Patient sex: F
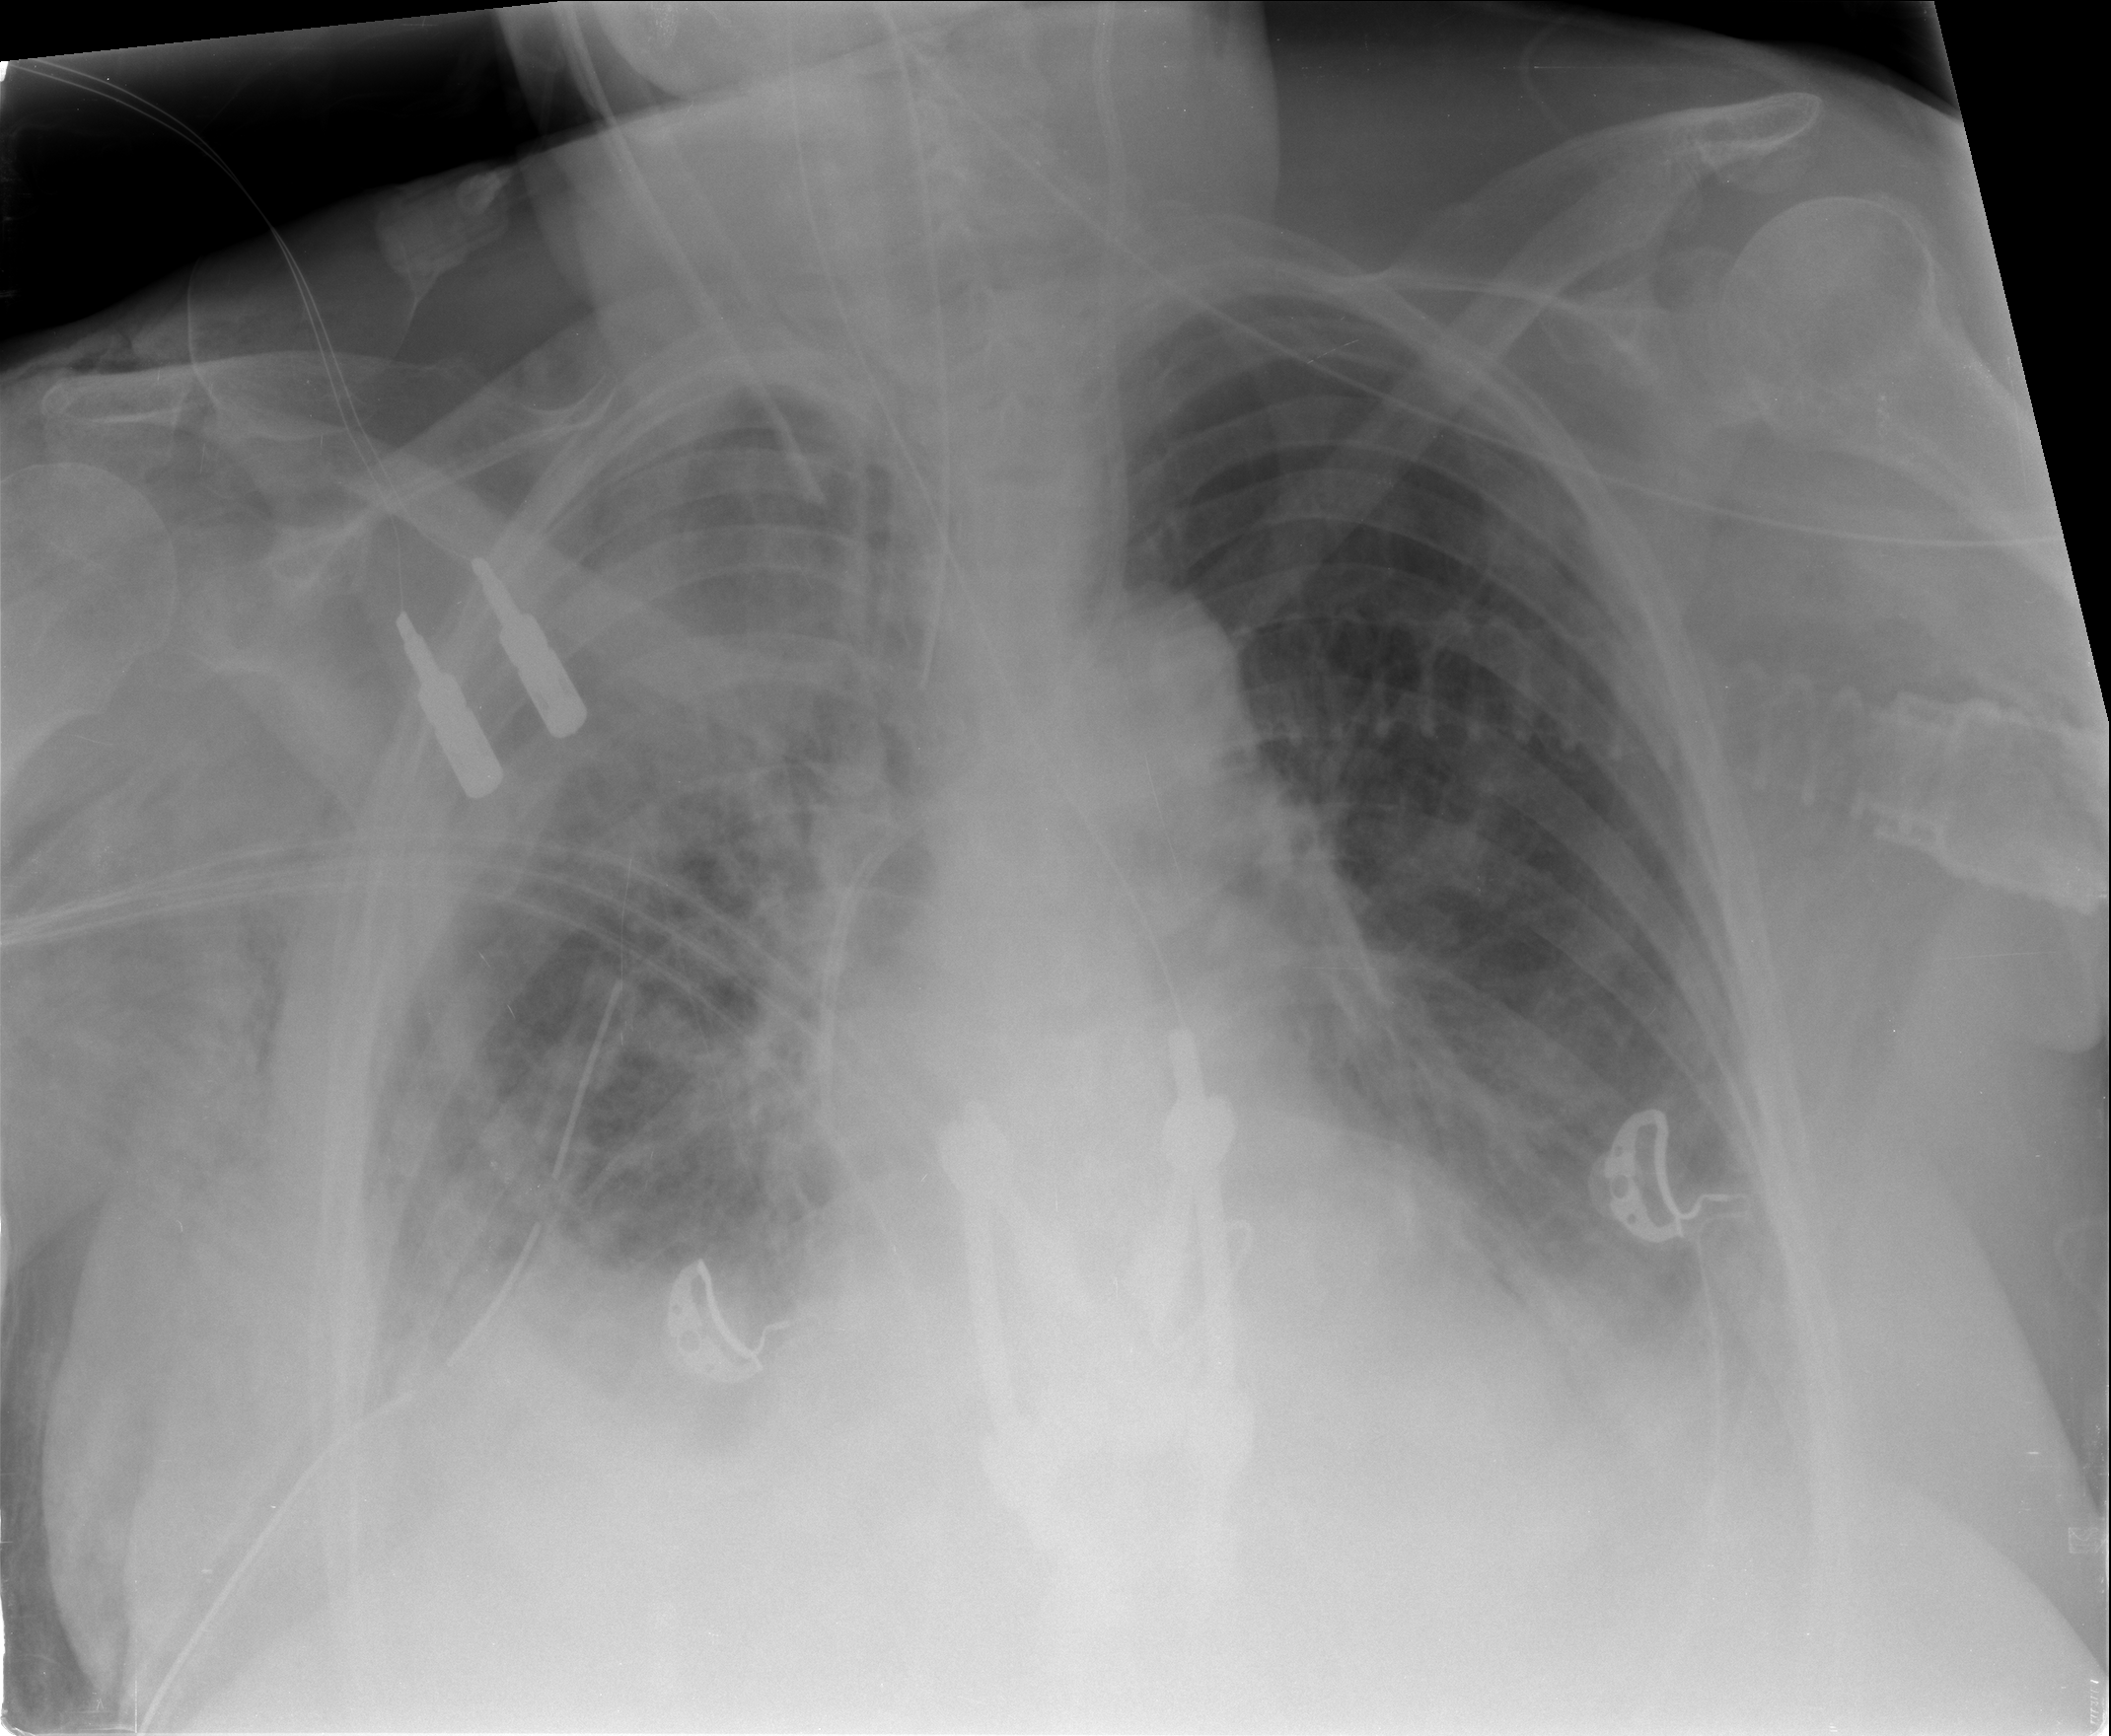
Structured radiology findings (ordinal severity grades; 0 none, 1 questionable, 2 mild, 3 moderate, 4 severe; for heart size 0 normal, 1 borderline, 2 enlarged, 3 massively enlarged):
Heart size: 2
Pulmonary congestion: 2
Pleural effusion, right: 2
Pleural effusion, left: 2
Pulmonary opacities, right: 3
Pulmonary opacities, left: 0
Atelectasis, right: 3
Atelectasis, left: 2